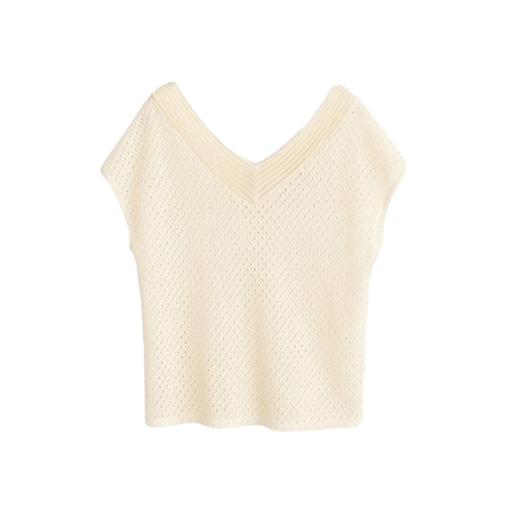
wide vneck, white v-neck mesh tee, white nic+zoe penny top, white background